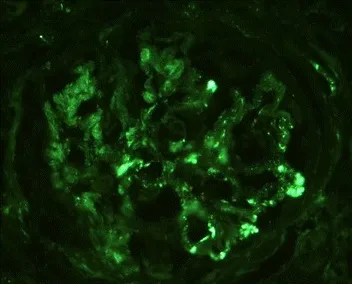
Immunoflourescence microscopic finding. Immunofluorescence revealed scant amounts of granular C3 deposits. In this examinations, no specific deposition for ANCA-associated crescentic glomerulonephritis was found.
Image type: pathology (immunostaining)